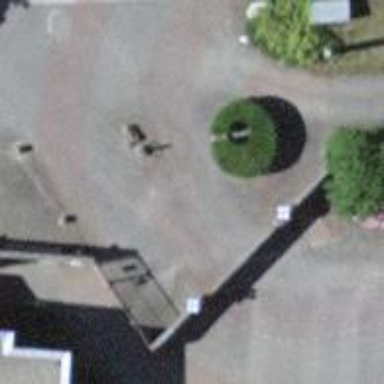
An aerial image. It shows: Gate.